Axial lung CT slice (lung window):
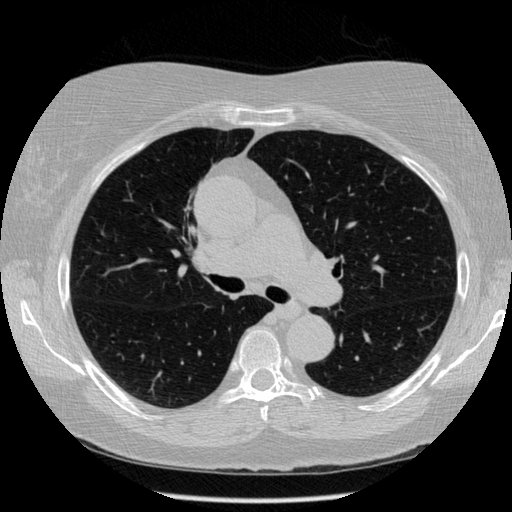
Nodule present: no